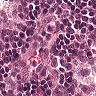
Metastatic tissue present: no